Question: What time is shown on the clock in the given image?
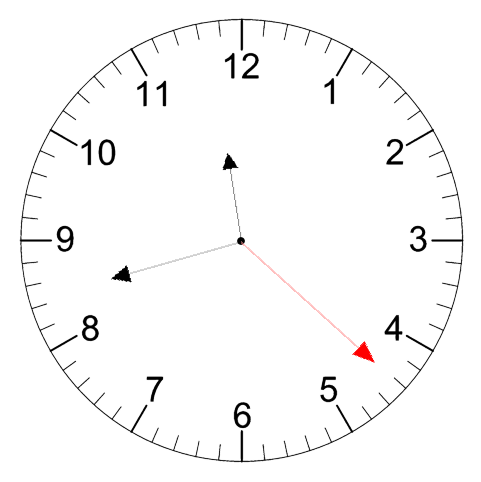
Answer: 11:42:22